RGB frame:
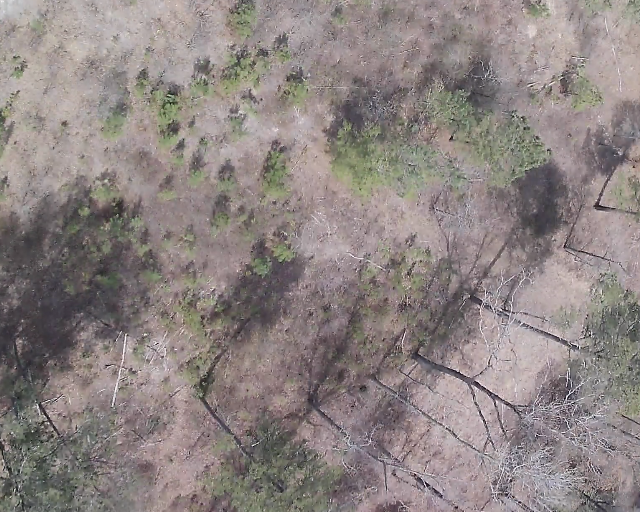
Thermal frame:
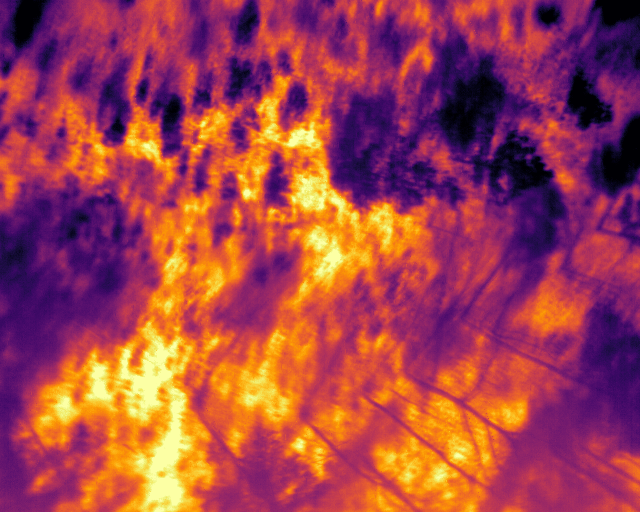
Captured: 2026-02-26 02:26:52
Pixels at or above 80 °C: 0 (fraction of frame: 0)